Field crop: tomato
Growth stage: 1
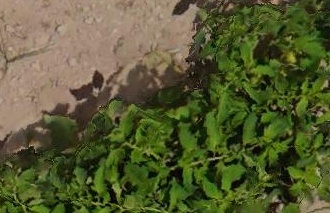
Species: tomato